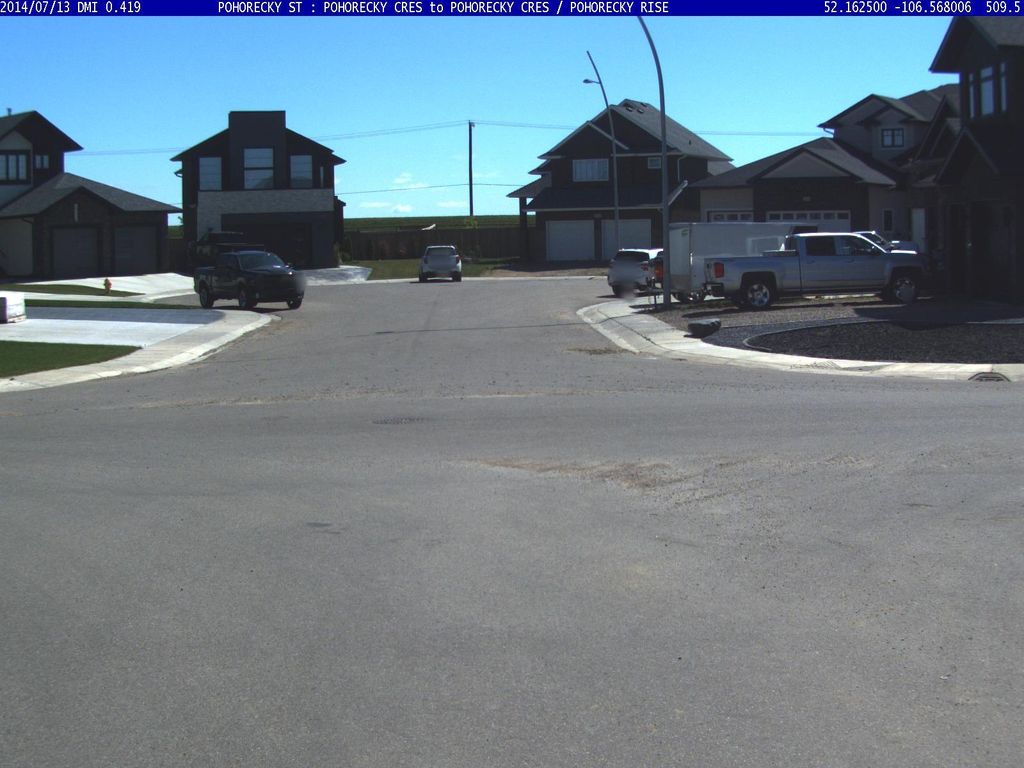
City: saskatoon